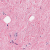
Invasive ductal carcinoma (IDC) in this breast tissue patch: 0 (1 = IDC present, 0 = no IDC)